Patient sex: F
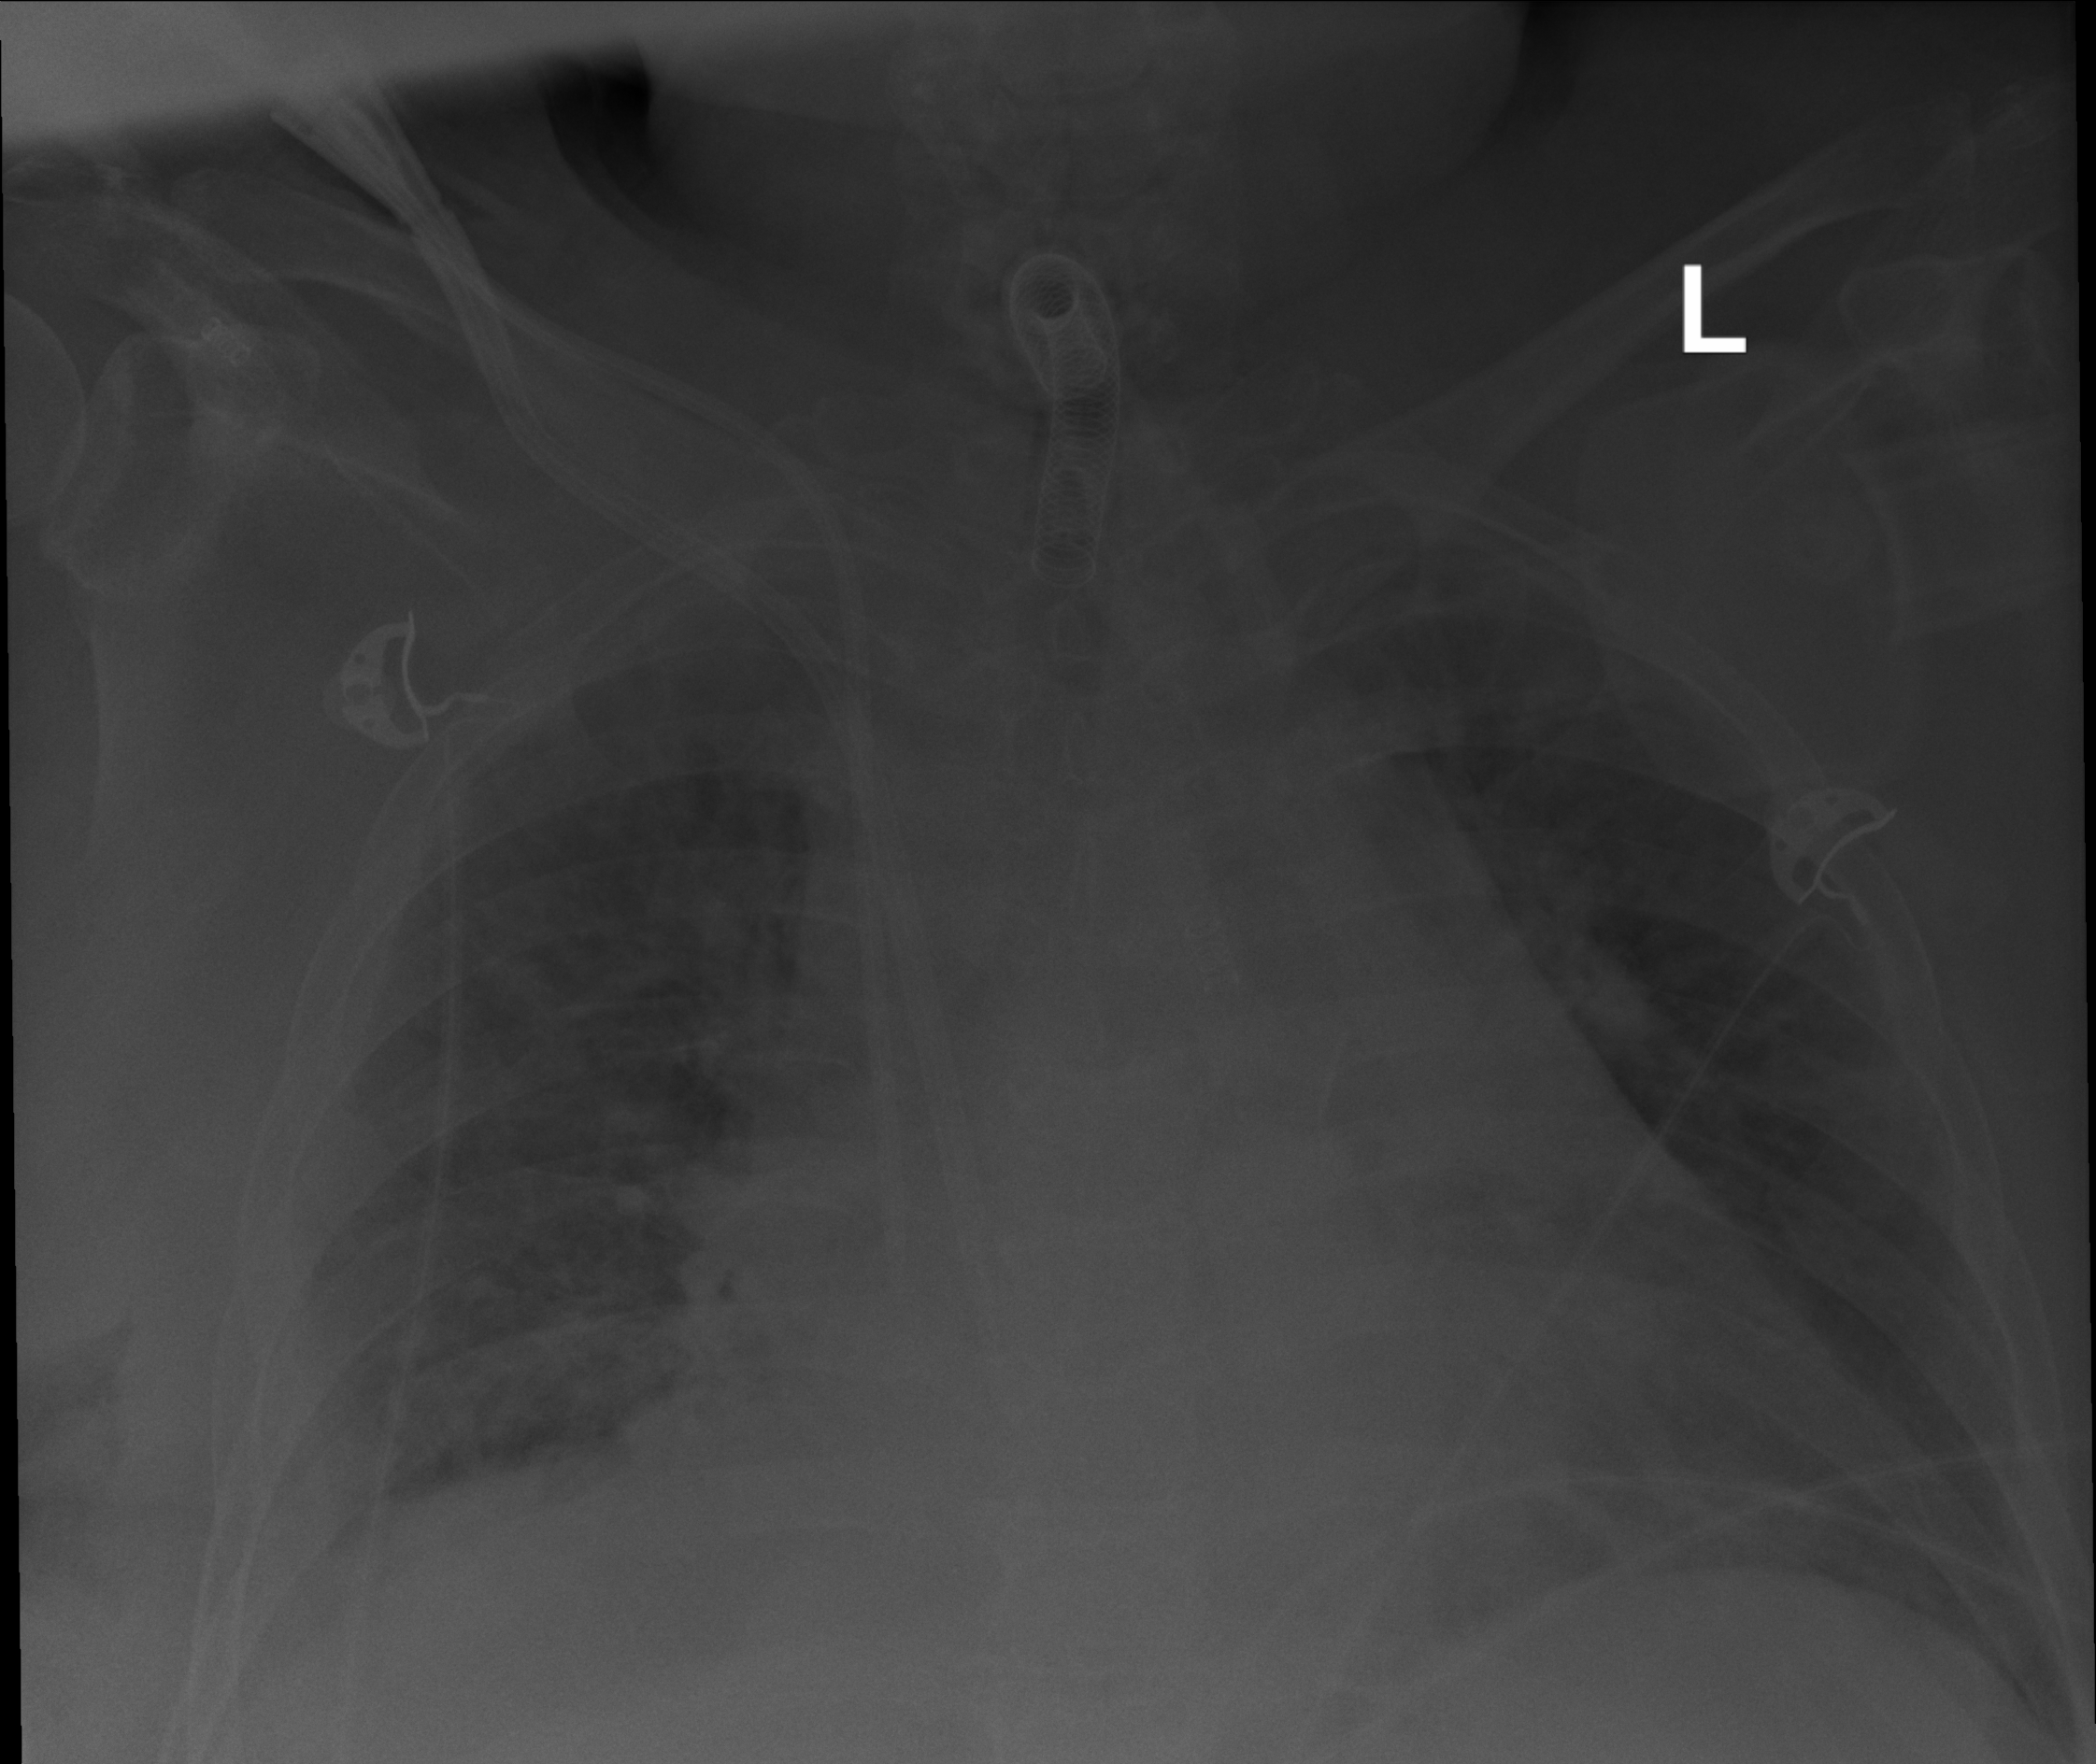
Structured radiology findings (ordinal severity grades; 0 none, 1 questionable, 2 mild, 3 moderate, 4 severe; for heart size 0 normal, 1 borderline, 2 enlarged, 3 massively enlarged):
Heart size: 2
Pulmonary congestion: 2
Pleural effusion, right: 2
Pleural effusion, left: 0
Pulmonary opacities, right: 2
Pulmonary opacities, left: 0
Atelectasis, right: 2
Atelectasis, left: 2